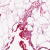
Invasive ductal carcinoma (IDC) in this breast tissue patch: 0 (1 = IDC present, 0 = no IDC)